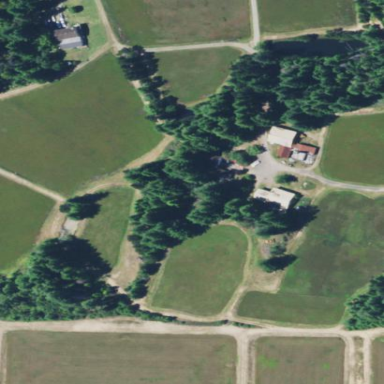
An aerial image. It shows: Farmland with cranberries as the main crop.